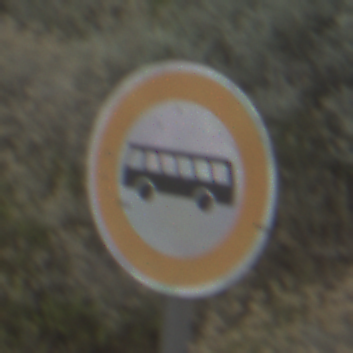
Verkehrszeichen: VerbotKraftomnibusse
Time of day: Midday
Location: Outdoor (Nature)
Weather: Overcast
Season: NotSpecified
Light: Natural